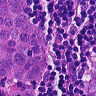
Metastatic tissue present: yes